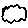
Label: cloud